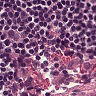
Metastatic tissue present: no